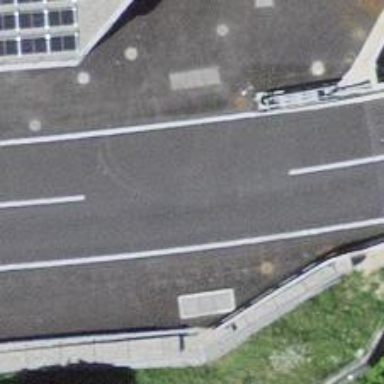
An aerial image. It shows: Asphalt motorway.